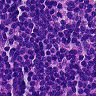
Metastatic tissue present: no